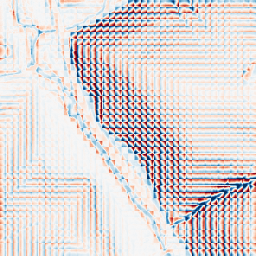
Category: wavelet
Decomposition family: wavelet_dwt
Decomposition parameters: wavelet: haar
level: 3
Upsampling method: quadratic
Upsampling parameters: scale: 2
Upsampling scale: 2